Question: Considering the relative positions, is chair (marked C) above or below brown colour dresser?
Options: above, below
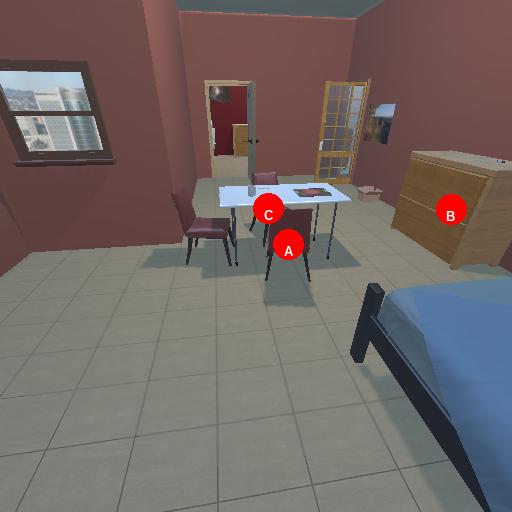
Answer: above